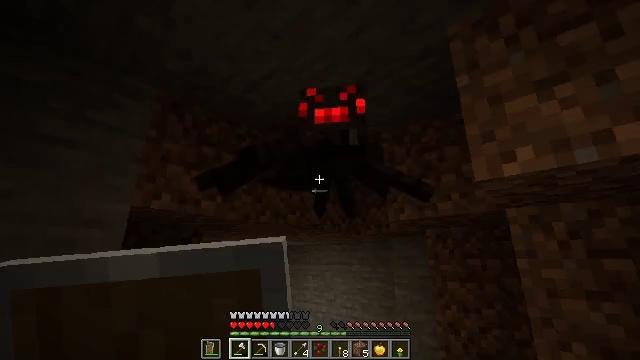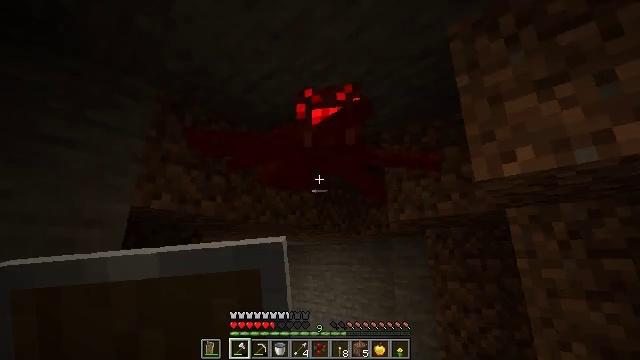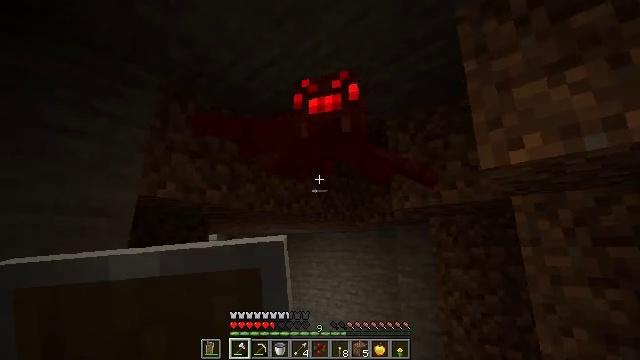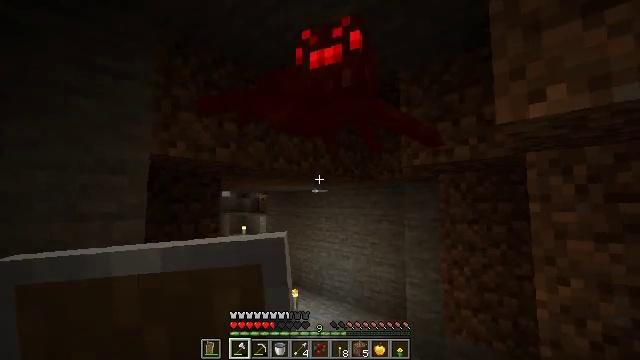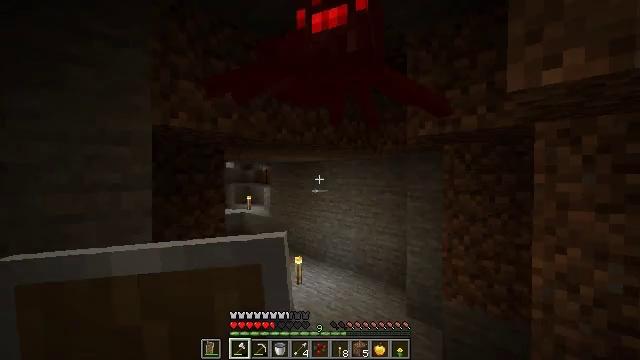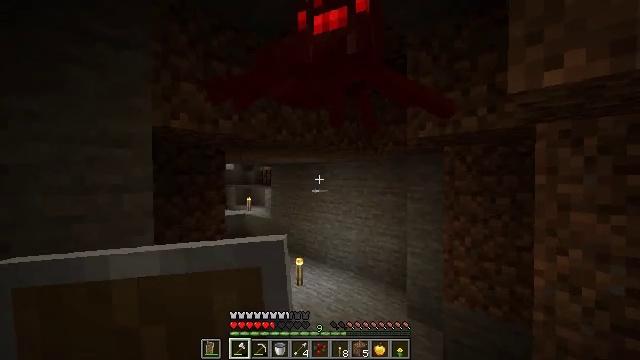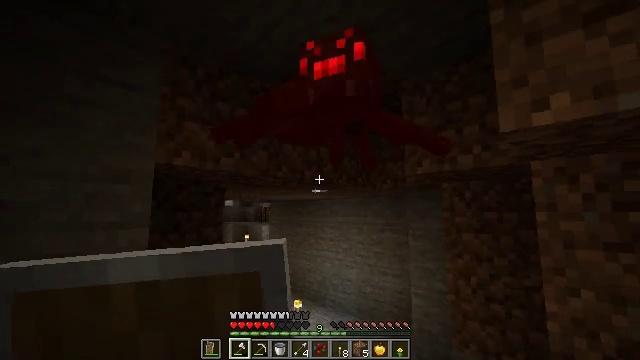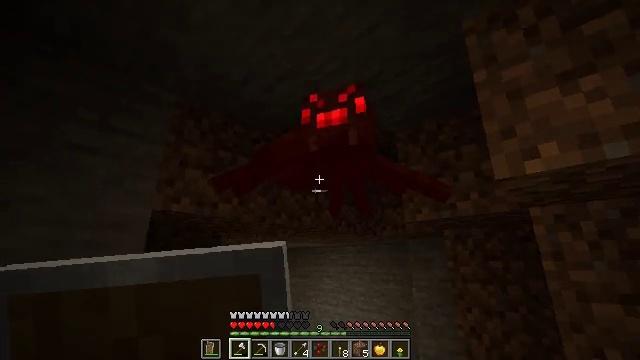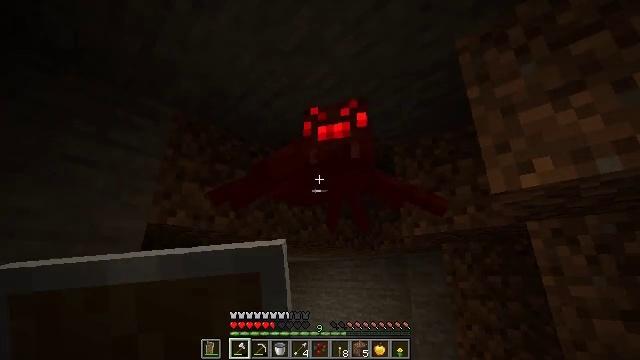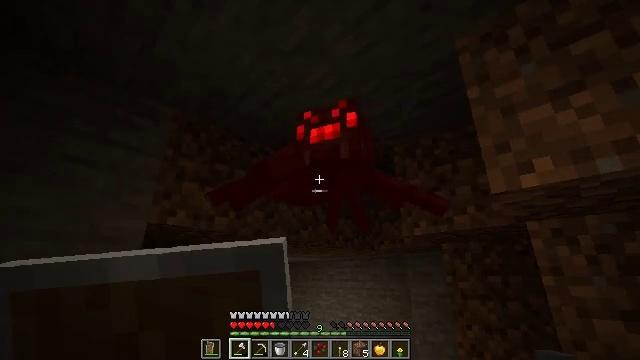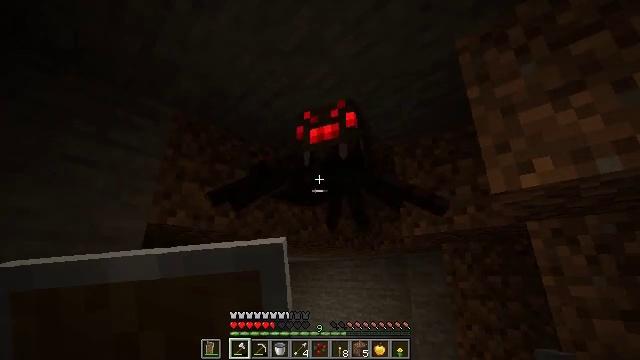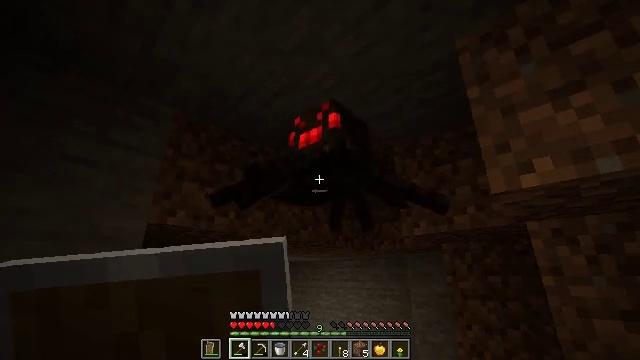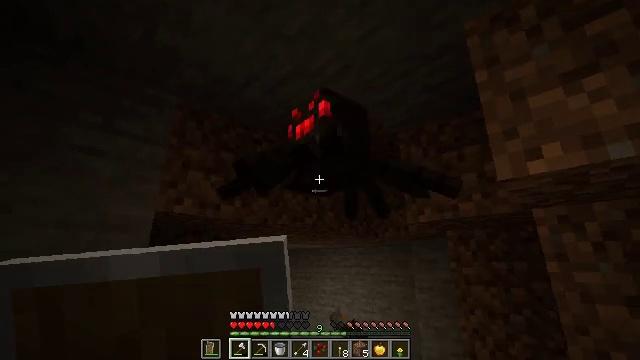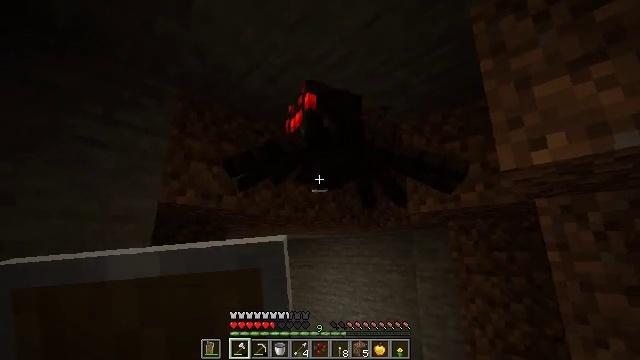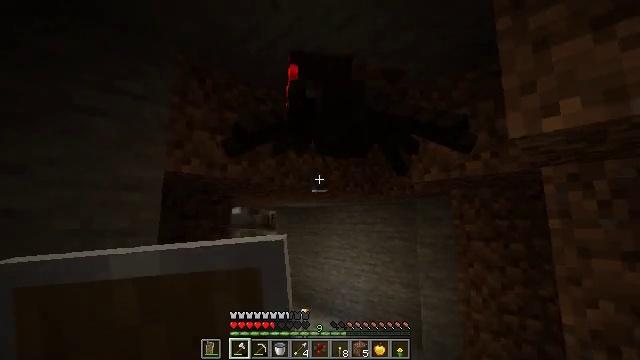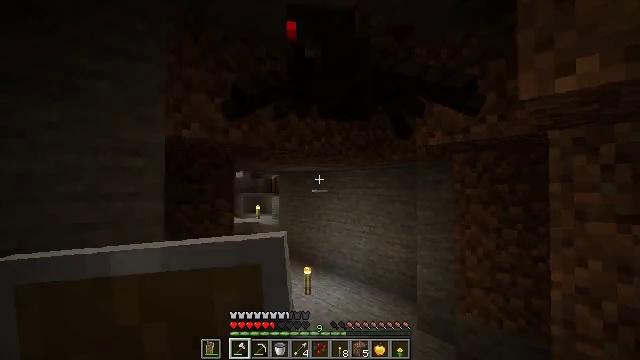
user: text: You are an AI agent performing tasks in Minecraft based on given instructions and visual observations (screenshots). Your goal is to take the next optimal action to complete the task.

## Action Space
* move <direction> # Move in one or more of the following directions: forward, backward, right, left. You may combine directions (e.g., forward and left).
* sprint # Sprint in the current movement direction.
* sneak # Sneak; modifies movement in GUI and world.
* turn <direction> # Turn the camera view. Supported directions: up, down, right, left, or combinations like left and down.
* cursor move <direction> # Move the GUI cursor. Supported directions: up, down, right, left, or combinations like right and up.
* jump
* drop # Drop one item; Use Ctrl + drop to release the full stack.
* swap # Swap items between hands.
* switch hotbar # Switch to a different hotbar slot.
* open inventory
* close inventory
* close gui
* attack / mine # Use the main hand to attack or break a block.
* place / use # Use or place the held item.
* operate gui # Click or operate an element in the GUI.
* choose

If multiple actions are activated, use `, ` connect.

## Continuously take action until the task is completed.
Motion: motion action
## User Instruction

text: Combat the spider.
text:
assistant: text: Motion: no_op
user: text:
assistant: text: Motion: turn down
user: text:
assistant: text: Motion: turn left and down
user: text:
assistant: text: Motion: turn down
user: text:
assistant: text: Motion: no_op
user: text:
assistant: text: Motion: turn up
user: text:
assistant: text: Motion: turn up
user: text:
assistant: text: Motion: turn up
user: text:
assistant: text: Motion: no_op
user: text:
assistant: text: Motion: no_op
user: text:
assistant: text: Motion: attack / mine
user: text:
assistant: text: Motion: turn left and down
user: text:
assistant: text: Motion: turn down
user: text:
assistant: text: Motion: turn down
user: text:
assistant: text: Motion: turn down
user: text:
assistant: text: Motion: no_op